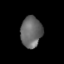
Tissue: skin
Cell type: Epithelial cells
Senescence score: 0.2157
Nuclear area (px): 641
Mean DAPI intensity: 104.836